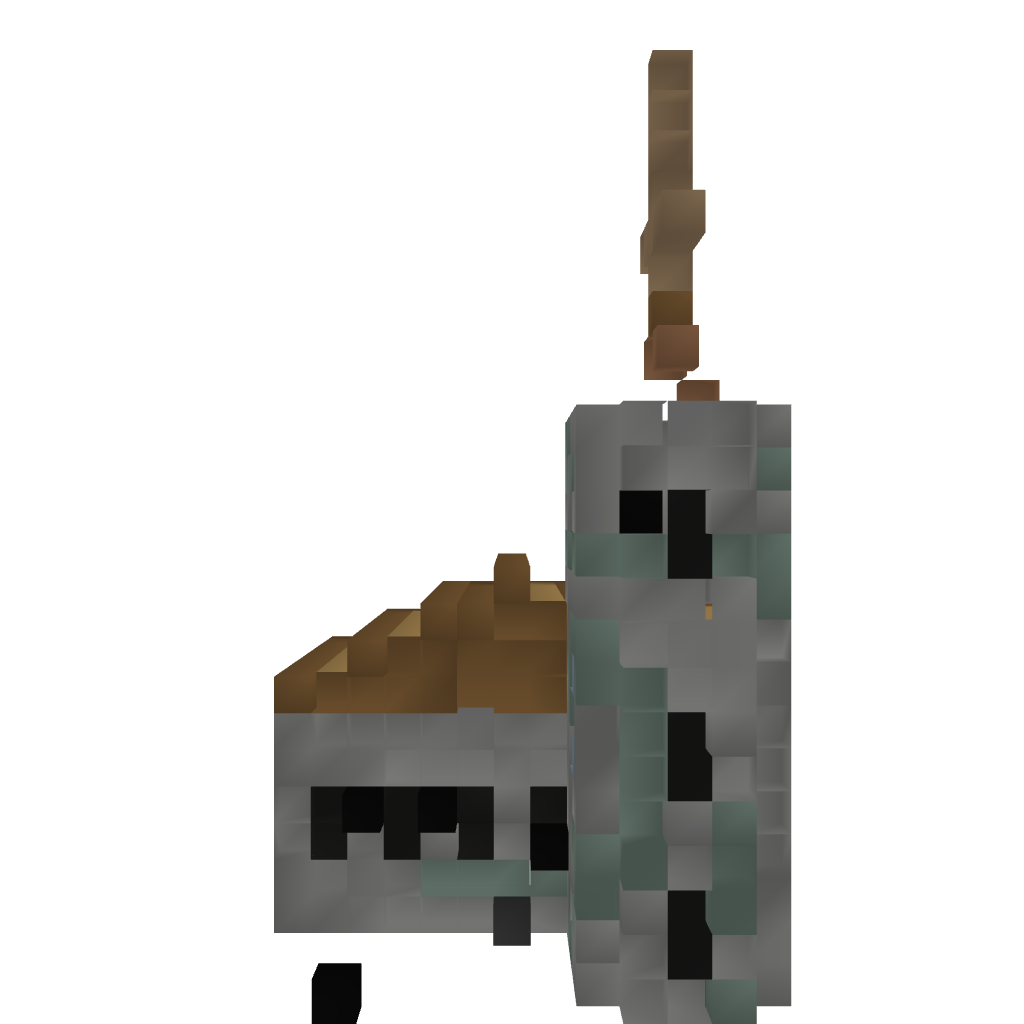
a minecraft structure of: minecraft vanilla Church plus